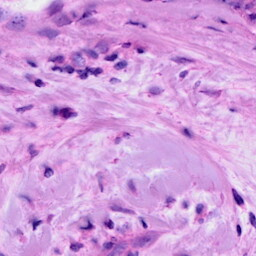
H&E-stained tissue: Breast